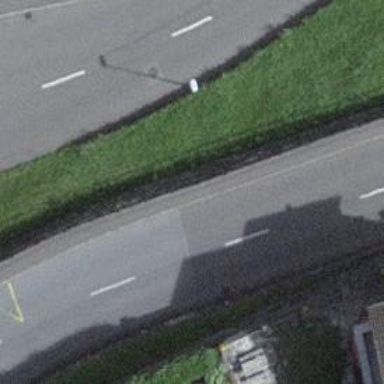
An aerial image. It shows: Retaining wall.